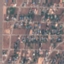
Land use / land cover class: Residential